Question: I'm working on a figure where I'm trying to draw a circle on top of a combination colormap and contour plot. The circle keeps getting drawn under the contours instead of on top of them (see the figure below). I've tried reordering how I call imshow, contour, and Circle to see if I can get the circle to display on top, but I haven't had any luck. Is there a way to force Circle to be on the top most level of the figure? Thanks for your help!

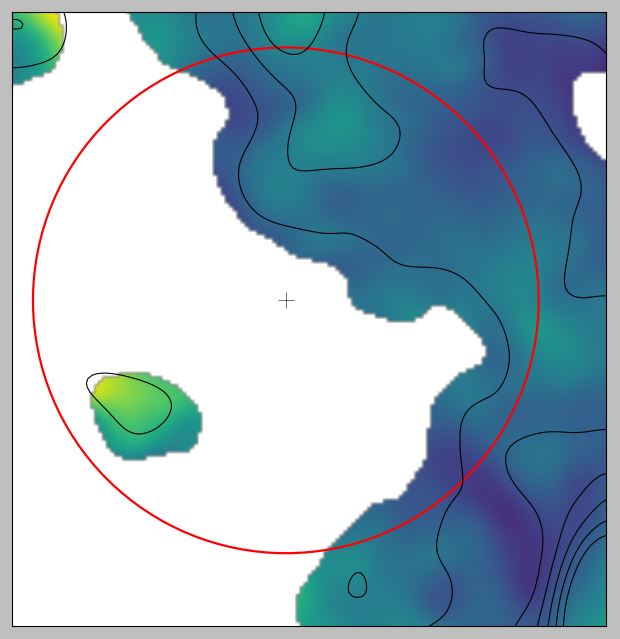
Answer: Use the <URL>. That controls which elements go on top of each other. So, in this case, you want to increase the 'zorder' of the circle. You may need to experiment to find a 'zorder' that gives you the result you require, but the rule is that higher 'zorder' objects appear on top of lower 'zorder' objects.
Its hard to know exactly without any of your code, but assuming you've used 'pcolormesh', 'contour' and a 'Circle' patch, this example shows the effect of not setting a 'zorder' (white circle), and setting 'zorder=10' (red circle).
'''
import numpy as np
import matplotlib.pyplot as plt
from matplotlib.patches import Circle
# Fake data
x = np.arange(100)
y = np.arange(100)
X, Y = np.meshgrid(x, y)
z = X**0.5 * Y**0.5
fig, ax = plt.subplots(1)
ax.set_aspect('equal')
ax.pcolormesh(X, Y, z, cmap='viridis')
ax.contour(X, Y, z, colors='k', linewidths=3)
circ1 = Circle((65, 65), 30, facecolor='None', edgecolor='w', lw=5)
circ2 = Circle((35, 35), 30, facecolor='None', edgecolor='r', lw=5, zorder=10)
ax.add_patch(circ1)
ax.add_patch(circ2)
plt.show()
'''
Note that the white circle lies beneath the black contour lines, but by increasing the 'zorder' to 10, the red circle lies on top of the contour lines.
<URL>